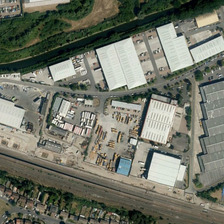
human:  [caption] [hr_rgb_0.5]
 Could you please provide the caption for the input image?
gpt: a residential area  a factory  and a parking lot with belts of trees are separated by a river and a road .

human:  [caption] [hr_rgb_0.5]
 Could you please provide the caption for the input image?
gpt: this straight wide road separates the bustling industrial area with rows of houses .

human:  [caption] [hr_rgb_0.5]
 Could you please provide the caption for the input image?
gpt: the triangle industrial cintains several white and grey warehouse .

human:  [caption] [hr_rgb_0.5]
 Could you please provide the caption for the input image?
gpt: a residential area  a factory  and a parking lot with belts of trees are separated by a river and a road .

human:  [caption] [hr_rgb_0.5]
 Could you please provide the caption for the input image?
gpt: some white and gray industrial buildings are near a urban area and a river with some green trees .